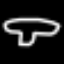
Label: mushroom